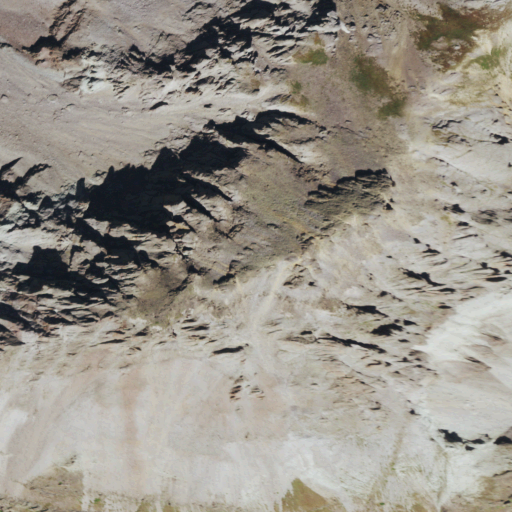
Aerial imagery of mountain in Colorado named Greenback Mountain containing barren land and grassland